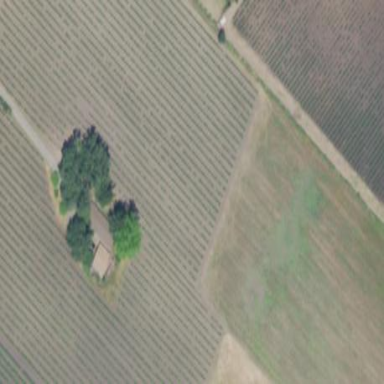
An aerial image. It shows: Vineyard with grape crops.